Question: '''
Private Sub Ubernehmenbutton_Click()
Dim ctrl As Control
Dim emptyField As Boolean
emptyField = False
For Each ctrl In Me.Controls
If TypeOf ctrl Is ComboBox Or ctrl.Name = "AufgabeText" Then
If Trim(ctrl.Value) = "" Then
emptyField = True
ctrl.SetFocus
ctrl.BackColor = vbYellow
MsgBox "Please fill in the required field.", vbExclamation, "Missing Value"
Exit For
Else
ctrl.BackColor = vbWhite
End If
End If
Next ctrl
If emptyField = False Then
'if there are no emptyfield
Dim last As Integer
last = ActiveSheet.Cells(Rows.Count, 1).End(xlUp).Row + 1
'Business A & B gewahlt
ActiveSheet.Cells(last, 3).Value = Business.Value
'Die Dateien von Status ubernehmen
If Offen = True Then
ActiveSheet.Cells(last, 5).Value = Offen.Caption
ElseIf Erledigt = True Then
ActiveSheet.Cells(last, 5).Value = Erledigt.Caption
ElseIf Warte = True Then
ActiveSheet.Cells(last, 5).Value = Warte.Caption
ElseIf Begonnen = True Then
ActiveSheet.Cells(last, 5).Value = Begonnen.Caption
End If
'Aufgabe Text in zellen ubernehmen
ActiveSheet.Cells(last, 2).Value = AufgabeText
'Echtzeit ubernehmen
ActiveSheet.Cells(last, 1) = Now
'Falligskeit datum
ActiveSheet.Cells(last, 4) = Tag1.Value & "" & Monat1.Value & "" & Jahr1.Value
With Range("A2:E" & last).Borders
.LineStyle = xlContinuous
.Weight = xlThin
End With
With Range("A2:E" & last).Borders(xlEdgeBottom)
.LineStyle = xlContinuous
.Weight = xlThick
End With
With Range("A2:E" & last).Borders(xlEdgeTop)
.LineStyle = xlContinuous
.Weight = xlThick
End With
With Range("A2:E" & last).Borders(xlEdgeLeft)
.LineStyle = xlContinuous
.Weight = xlThick
End With
With Range("A2:E" & last).Borders(xlEdgeRight)
.LineStyle = xlContinuous
.Weight = xlThick
End With
Unload UserForm1
End If
End Sub
'''
**The code first initializes some variables and sets the value of emptyField to False. It then loops through all the controls in the user form, checking if they are either a ComboBox or have the name "AufgabeText". If a control is found to be empty, it sets the emptyField variable to True, sets the focus on the control, changes its background color to yellow, displays a message box prompting the user to fill in the required field, and exits the loop.
If there are no empty fields, the code then retrieves the last row of data on the active sheet and adds a new row below it. It populates various cells in the new row with data from the user form, including the value of the "Business" ComboBox, the "Offen", "Erledigt", "Warte", or "Begonnen" status, the "AufgabeText" field, the current date and time, and the due date.
The code also sets various cell borders to make the data easier to read, and then unloads the user form.Now I am also trying to implement an option button group to validate if a set of buttons are not selected. The name of the option button group is 'status'. I have searched for solutions but have been unable to find a way to control the buttons in a group. Can anyone provide guidance on how to achieve this?
You can see the design of my userform here:

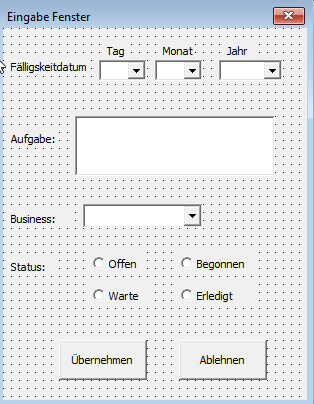
Answer: Please, use the next function:
'''
Function isOptBChecked(grp As String) As Boolean
Dim ctrl As MSForms.Control
For Each ctrl In Me.Controls
If TypeName(ctrl) = "OptionButton" Then
If ctrl.groupName = grp And ctrl.Value = True Then
isOptBChecked = True: Exit For
End If
End If
Next
End Function
'''
It should be called (from a button, or from an event) in the next way:
'''
Const groupName As String = "status"
If Not isOptBChecked(groupName) Then
MsgBox "There must be one checked Option button in group " & groupName, vbCritical, _
"One checked Option button needed"
Else
'do what you need...
End If
'''